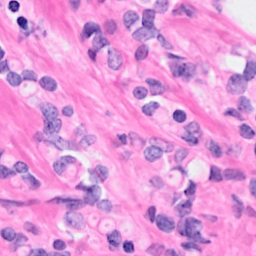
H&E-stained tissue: Breast